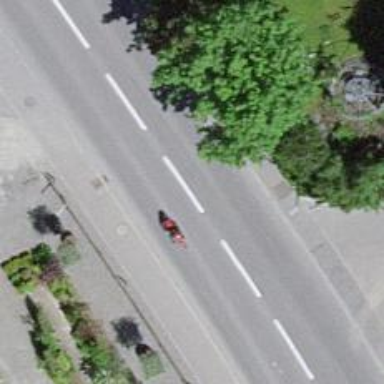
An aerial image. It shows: Tertiary road with asphalt surface.